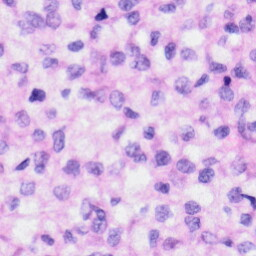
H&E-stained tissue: Liver